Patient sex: F
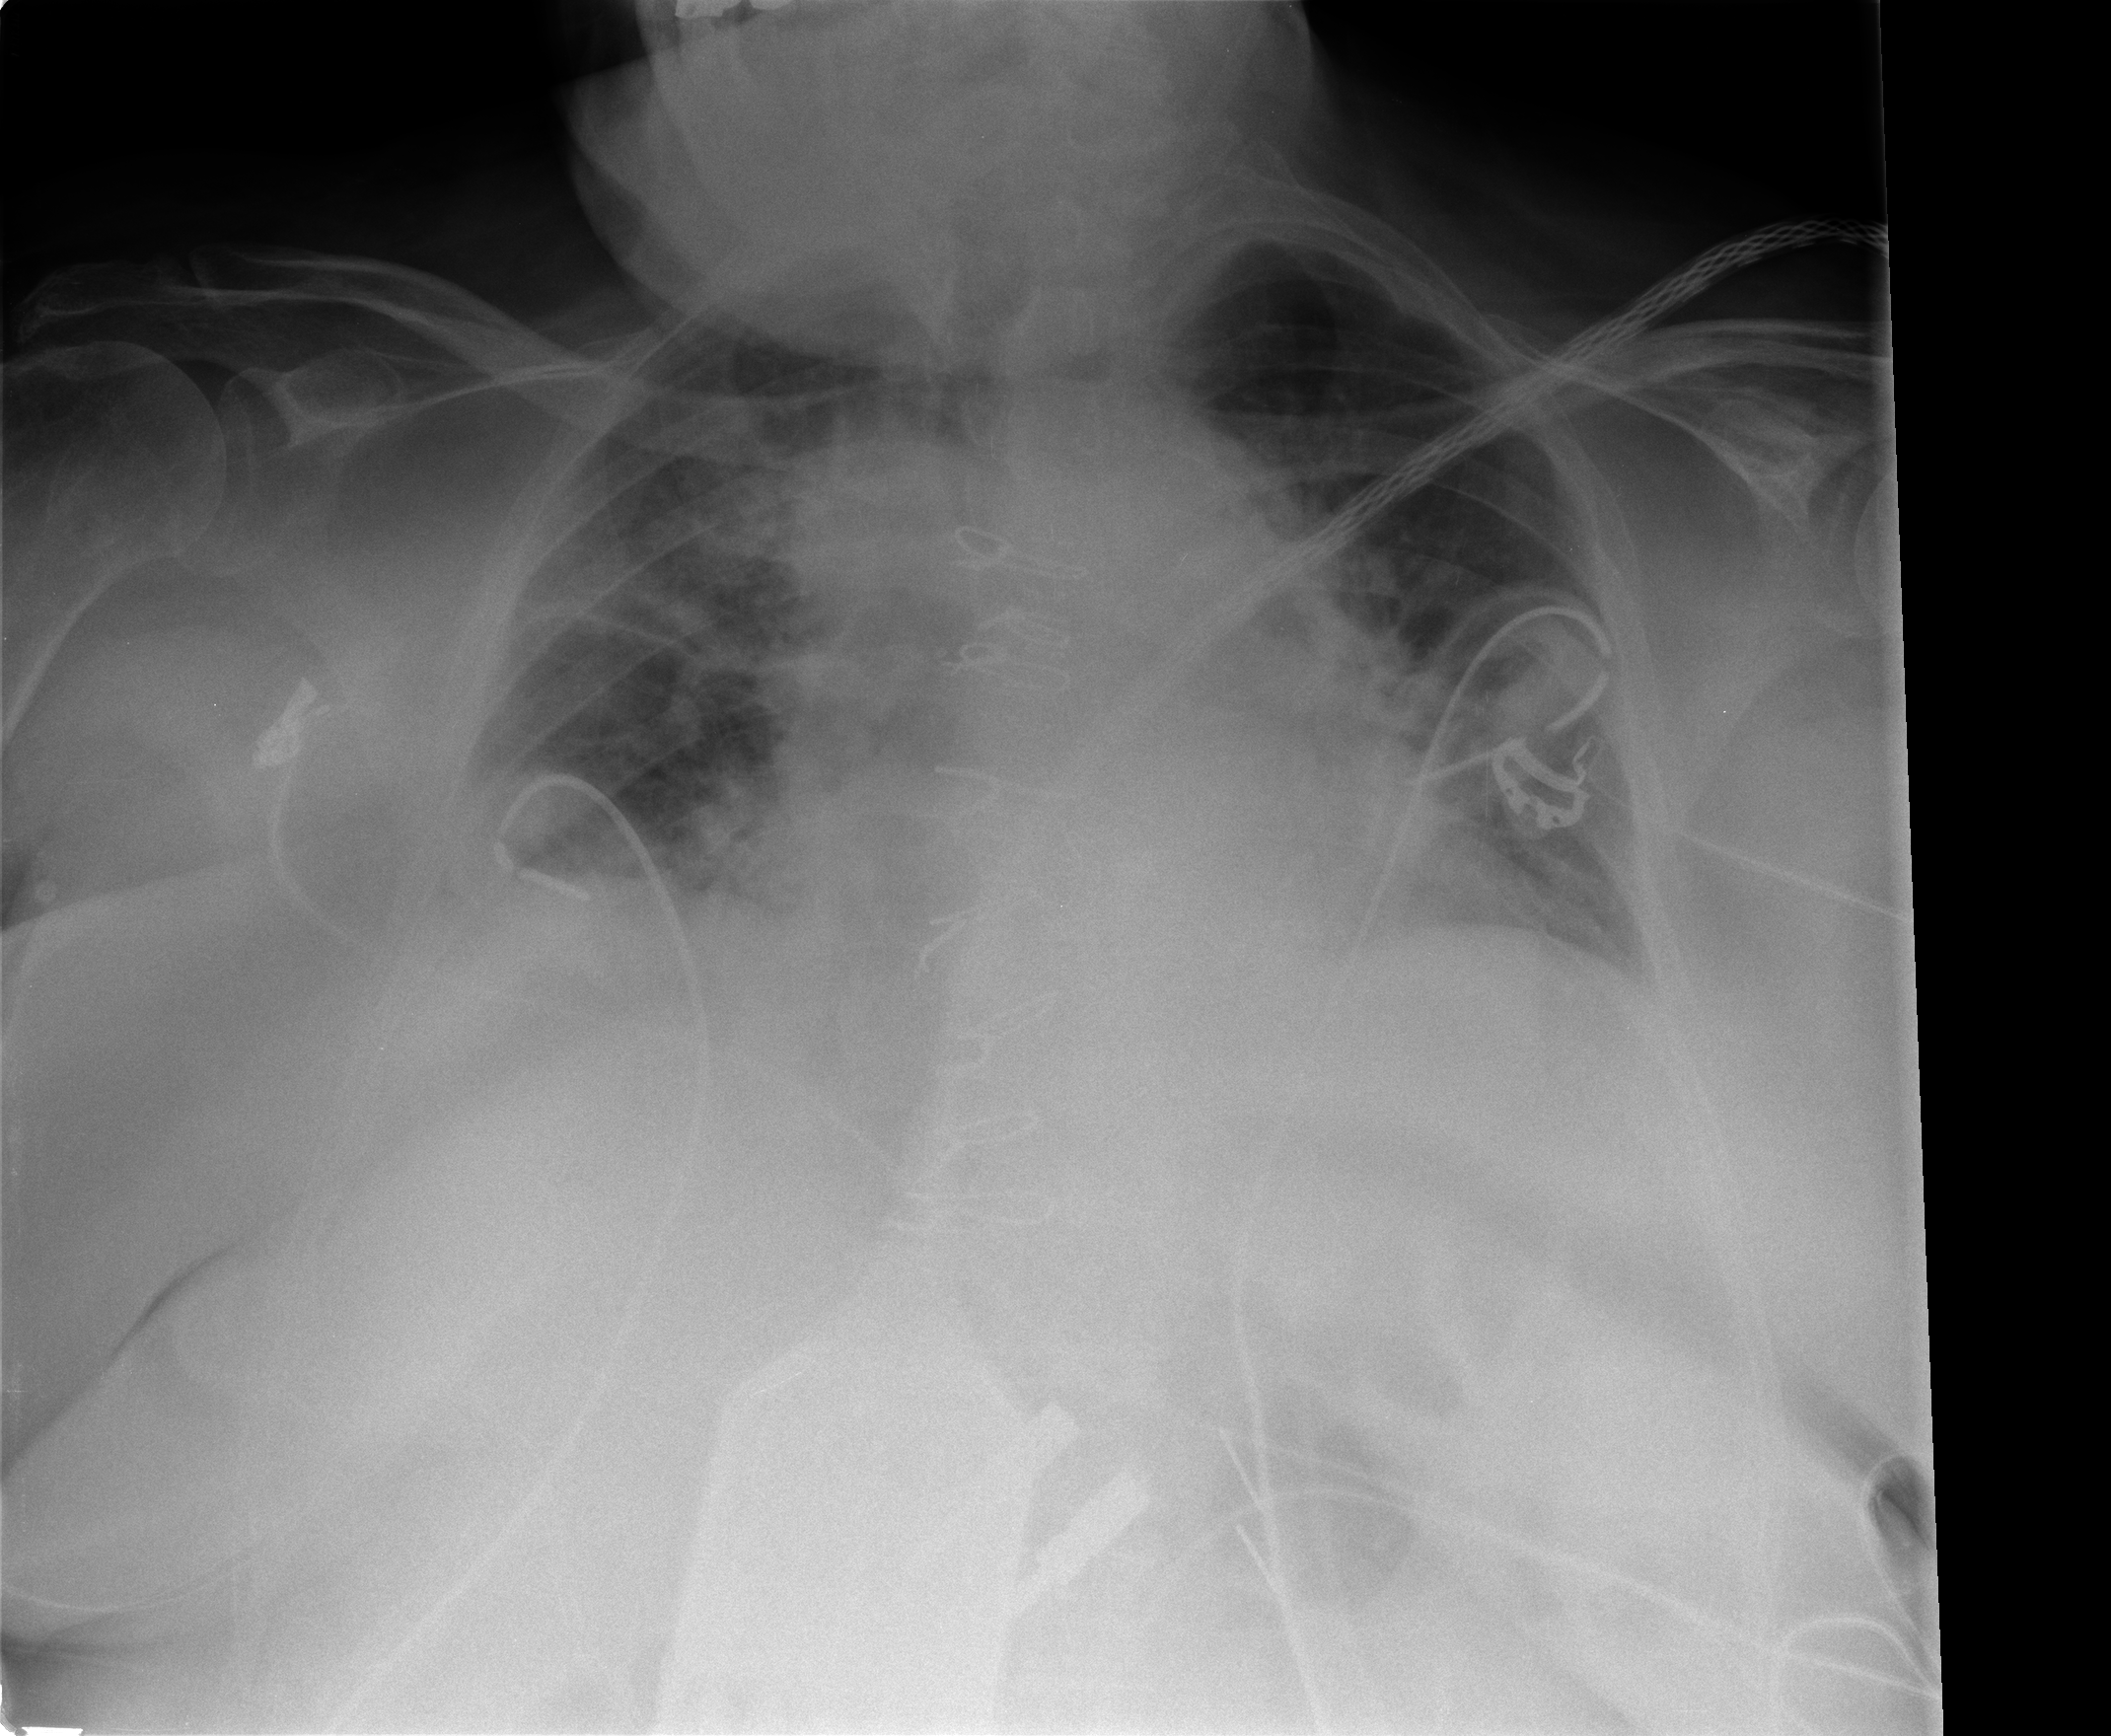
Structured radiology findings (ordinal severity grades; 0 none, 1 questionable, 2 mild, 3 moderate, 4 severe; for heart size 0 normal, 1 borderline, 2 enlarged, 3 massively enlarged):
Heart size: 2
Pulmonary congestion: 3
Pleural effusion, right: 2
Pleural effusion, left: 1
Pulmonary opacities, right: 0
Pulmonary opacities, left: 2
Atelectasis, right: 2
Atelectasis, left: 1